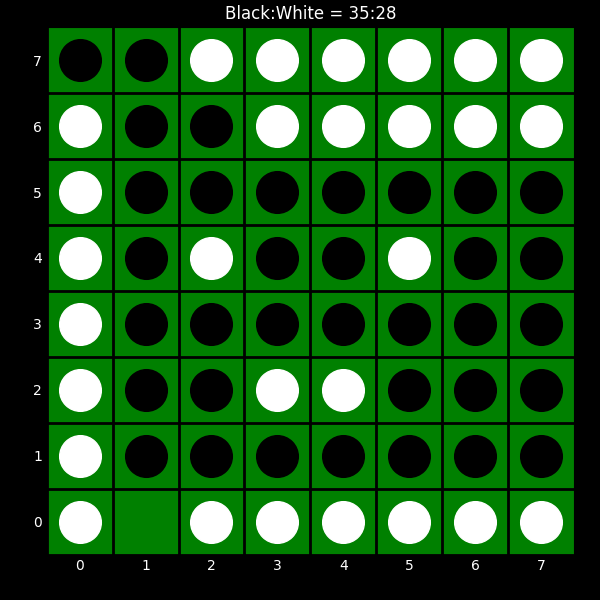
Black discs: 35
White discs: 28